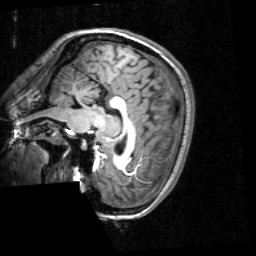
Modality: T1w
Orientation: sagittal
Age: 22
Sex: female